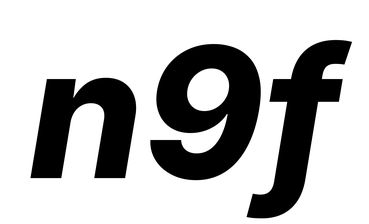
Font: Inter-Italic_ExtraBold_Italic